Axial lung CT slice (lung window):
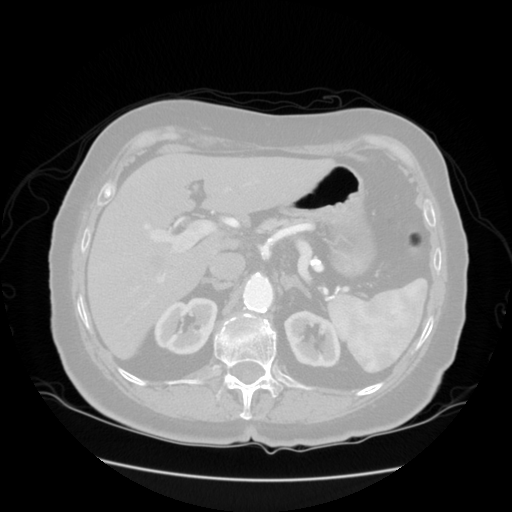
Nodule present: no